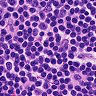
Metastatic tissue present: no